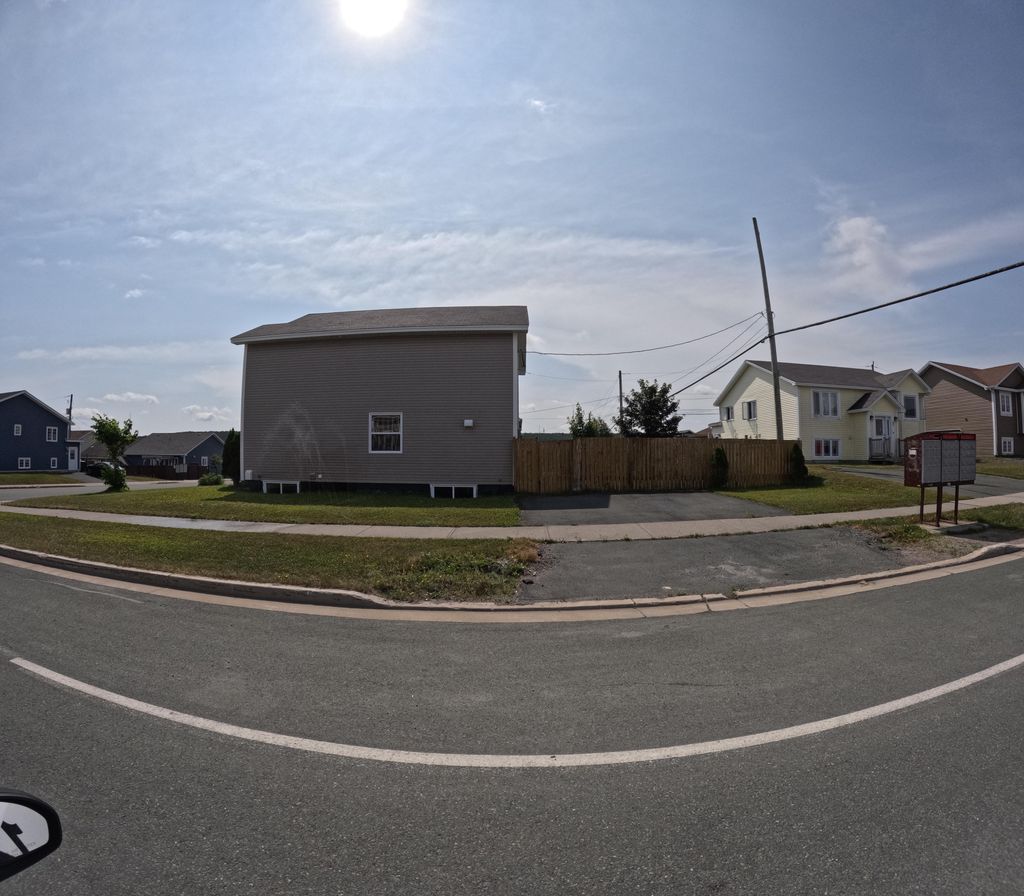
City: st_johns